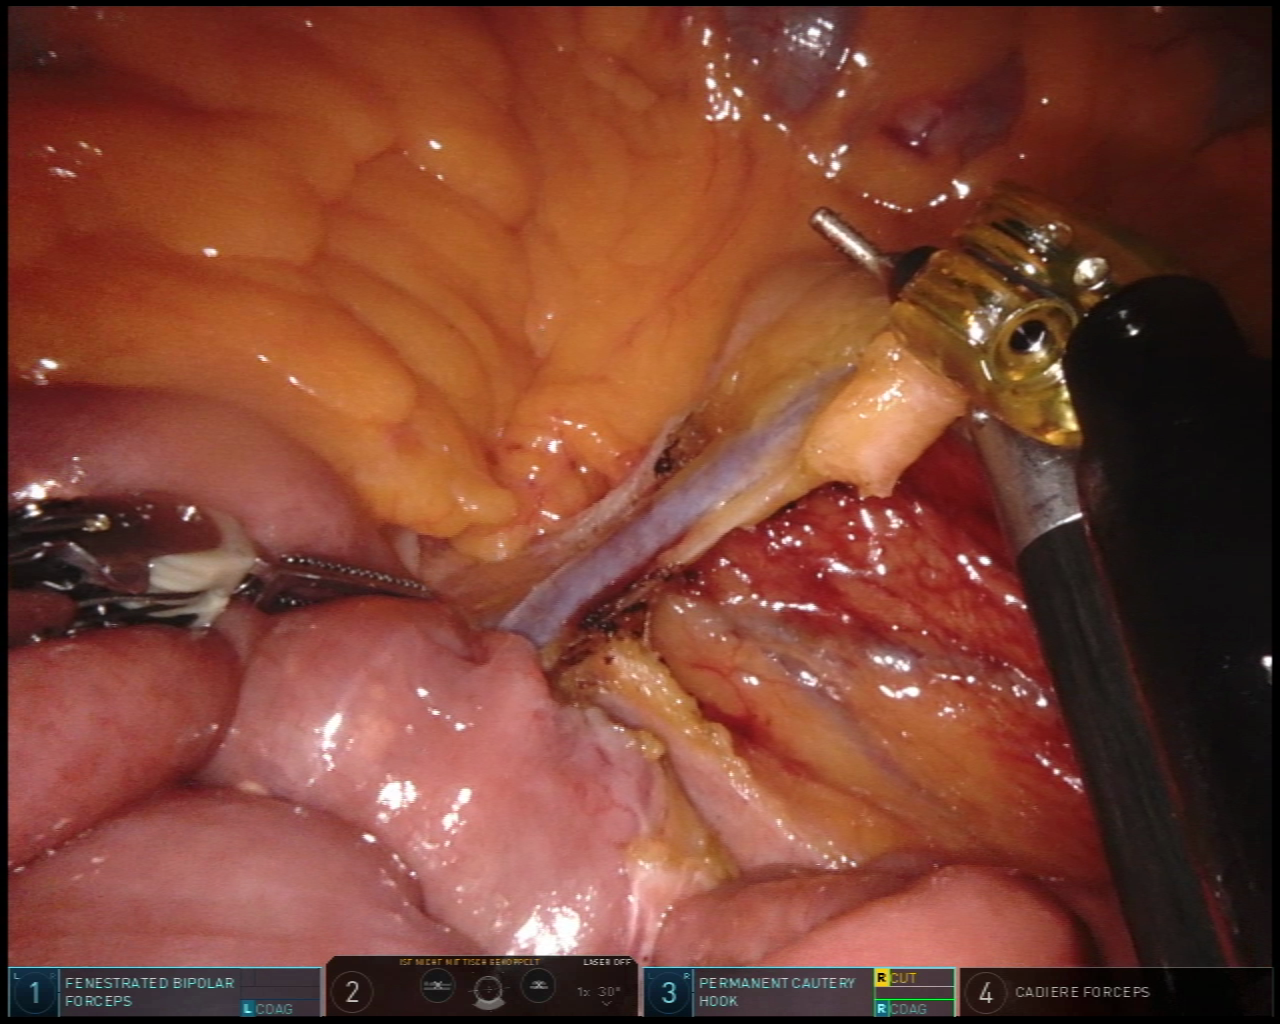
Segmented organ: intestinal_veins
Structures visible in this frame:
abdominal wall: no
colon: yes
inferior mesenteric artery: no
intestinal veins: yes
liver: no
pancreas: no
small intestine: yes
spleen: no
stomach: no
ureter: no
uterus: no
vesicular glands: no